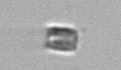
Label: Bacillariophyceae_morphotype1